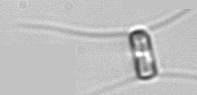
Label: Chaetoceros_similis